Question: I have the following problem: A program displays a picture using a 'PictureBox'. The picture contains two rectangles A and B that are drawn after the image is loaded.

The image inside the picture box is zoomed and the rectangles A and B are painted using the 'Graphics' object of the loaded image. Is there a simple method to determinate if a user clicked the area inside these rectangles e.g. converting screen coordinates to picture coordinates.
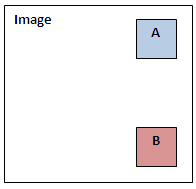
Answer: <URL> discusses the zoom factor of a picture box and that you cannot determine it.
Therefore I think, without getting the zoom factor, you may not be able to calculate the position.